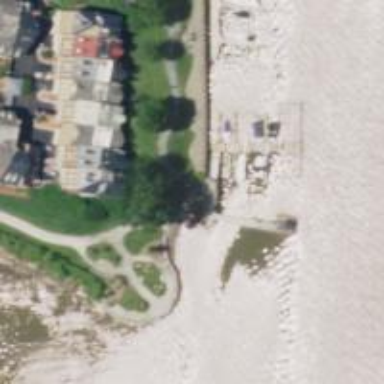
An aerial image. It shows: Man-made pier.